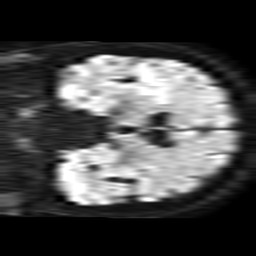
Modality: TRACE
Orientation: coronal
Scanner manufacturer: philips
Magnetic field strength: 1.5 T
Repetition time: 3.398 s
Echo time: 0.06922 s